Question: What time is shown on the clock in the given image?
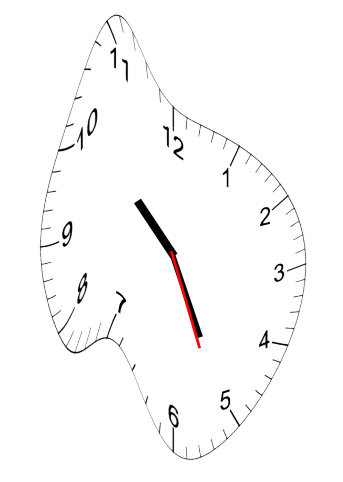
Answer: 10:25:26